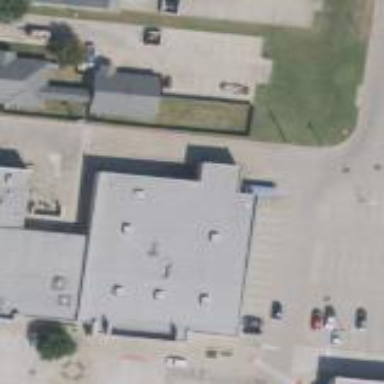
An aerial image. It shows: Building.